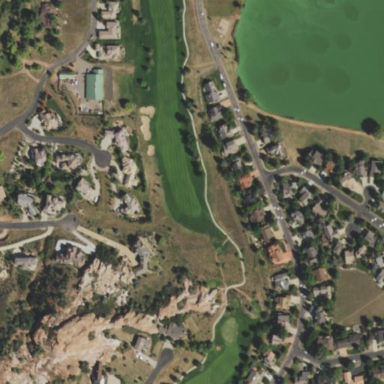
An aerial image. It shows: Area of rough grass used for golf.